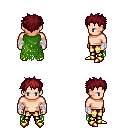
a pixel art fantasy rpg character, male body template, human, light skin, green tattered cape, gold greaves, brunette bedhead hairstyle, white cloth bandages, gold boots, four views (front, back, left, right), 2x2 character sprite sheet, small pixel art, hard edges, no anti-aliasing